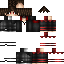
A male human skin with medium skin, wearing brown long hair dressed in a red hoodie and black pants, featuring a closed mouth.